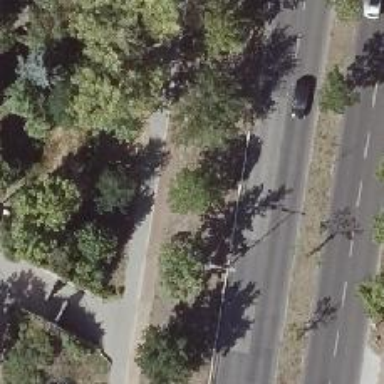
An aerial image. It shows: Beautiful avenue lined with deciduous broadleaved trees.